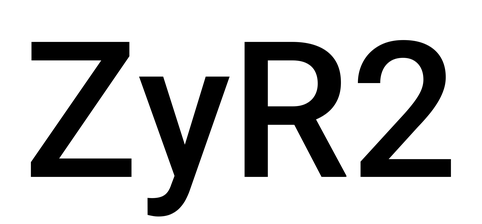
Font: Roboto_Medium